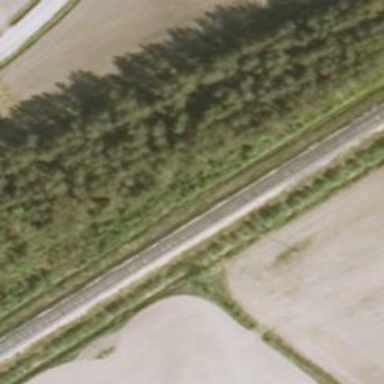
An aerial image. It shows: Railway track of B1 class.